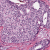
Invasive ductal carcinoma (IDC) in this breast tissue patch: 1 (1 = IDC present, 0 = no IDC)